Interaction volume radius: 5 \u00c5
Interaction volume height: 25 \u00c5
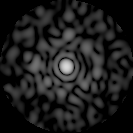
Disorder parameter: 0.8808